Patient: sex M, age 43
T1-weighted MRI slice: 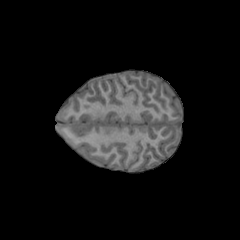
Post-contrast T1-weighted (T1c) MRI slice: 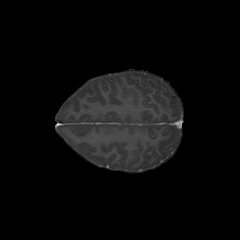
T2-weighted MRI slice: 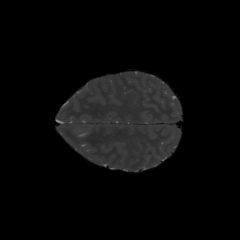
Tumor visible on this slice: yes
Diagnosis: Astrocytoma, IDH-mutant
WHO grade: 4